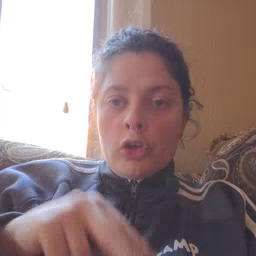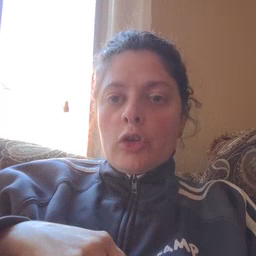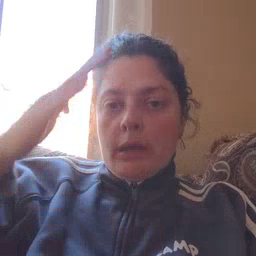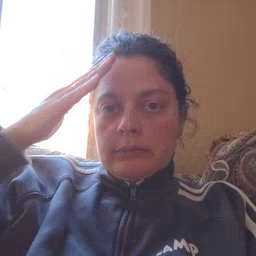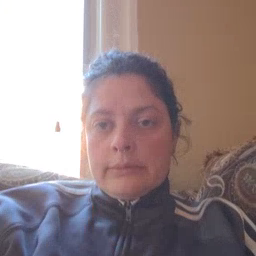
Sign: hat